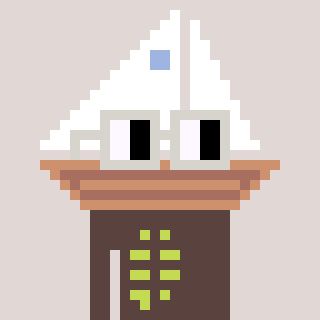
a pixel art character with square light gray glasses, a sailboat-shaped head and a darkbrown-colored body on a warm background